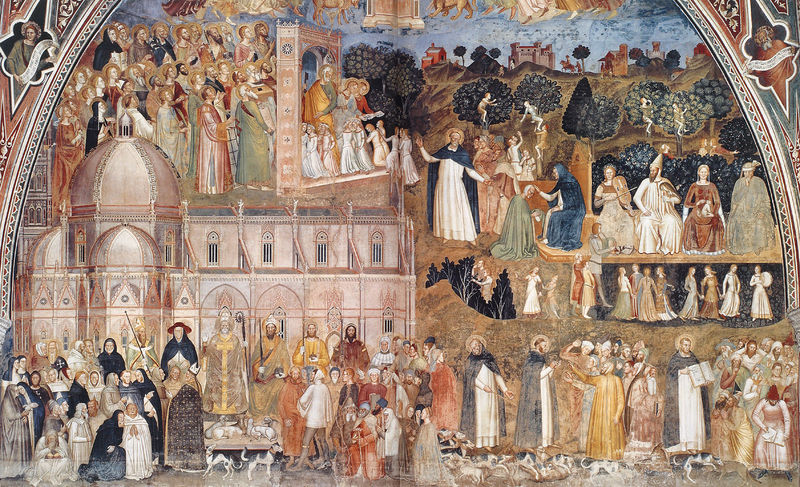
Titel: Spanische Kapelle (ehemaliger Kapitelsaal)
Künstler: Andrea di Bonaiuto
Standort: Florenz, S. Maria Novella, Spanische Kapelle (EU - I - Toskana)
Schlagwörter: blau, gemälde, bäume, gelb, grün, landschaft, menschen, bunt, fenster, grau, laterne, schwarz, weiss, gebäude, haus, hund, hunde, rot, schloss, tiere, barock, hügel, kirche, musik, musiker, wald, engel, bogen, kuppel, bischof, papst, tor, burg, dom, jungfrau, geige, heiligenschein, pfarrer, gottesdienst, messe, priester, kapelle, himel, heilige, fresko, aufklärung, meute, weihe, musikanten, jungfrauen, kappel, 1000, schrifband